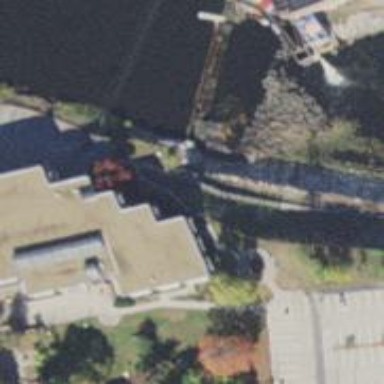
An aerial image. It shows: Footway bridge.